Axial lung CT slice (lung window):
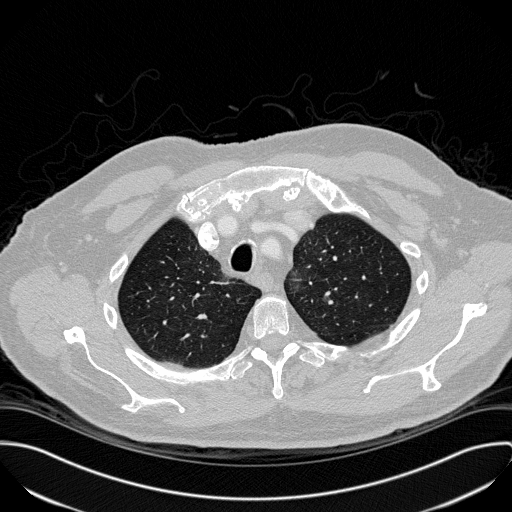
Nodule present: no